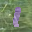
Label: 1